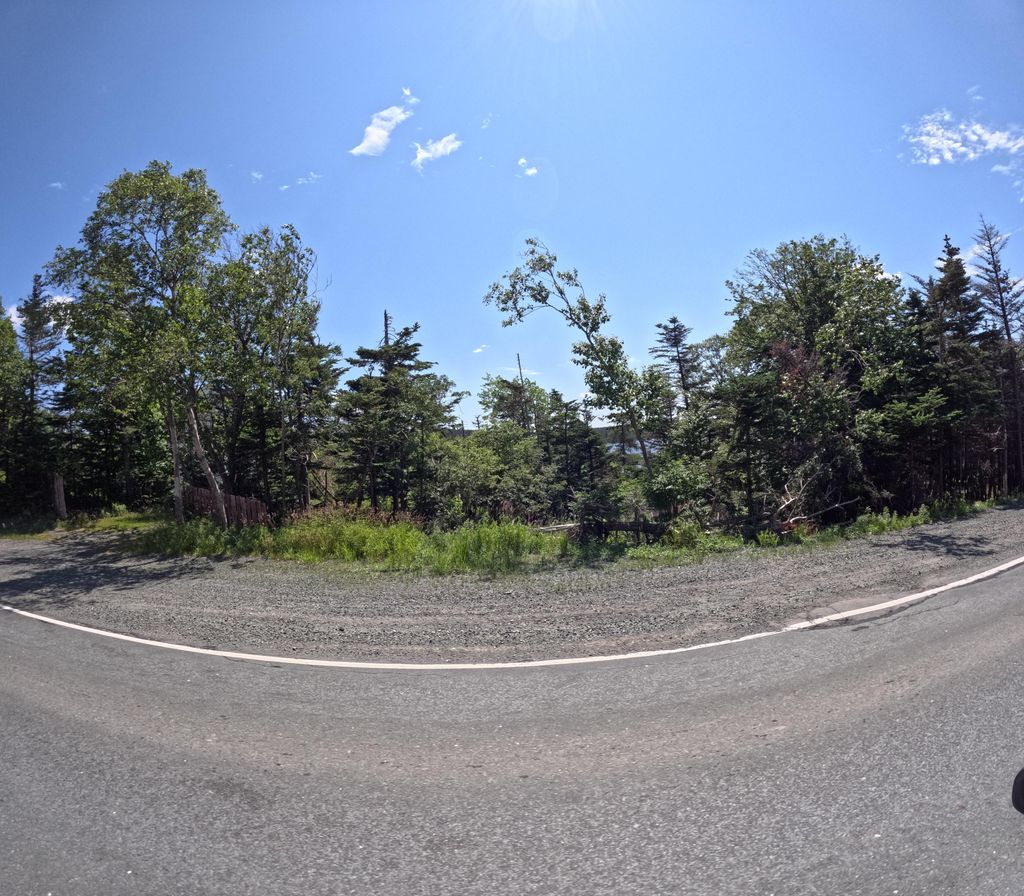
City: st_johns